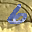
Label: 6